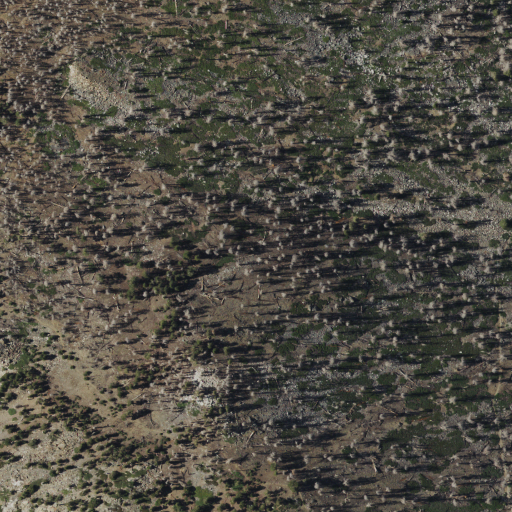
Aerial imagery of plain(s) in California named Red Rock Flat containing shrub, grassland, and evergreen forest